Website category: book
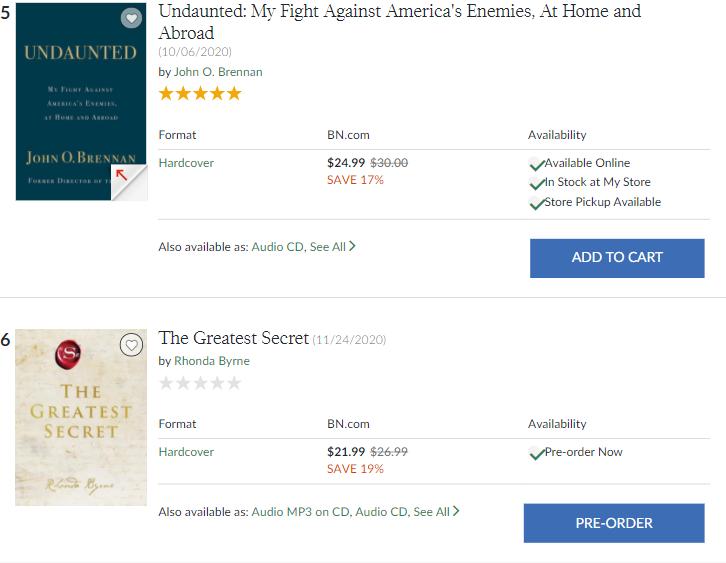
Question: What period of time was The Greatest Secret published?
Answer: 11/24/2020

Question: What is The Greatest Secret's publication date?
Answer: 11/24/2020

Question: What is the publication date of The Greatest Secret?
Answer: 11/24/2020

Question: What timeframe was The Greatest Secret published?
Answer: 11/24/2020

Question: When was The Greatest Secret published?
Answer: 11/24/2020

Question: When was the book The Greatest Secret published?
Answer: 11/24/2020

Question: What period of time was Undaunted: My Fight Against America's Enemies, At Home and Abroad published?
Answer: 10/06/2020

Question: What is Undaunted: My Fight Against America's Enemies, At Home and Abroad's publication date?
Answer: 10/06/2020

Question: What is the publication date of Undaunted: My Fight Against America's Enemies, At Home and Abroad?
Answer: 10/06/2020

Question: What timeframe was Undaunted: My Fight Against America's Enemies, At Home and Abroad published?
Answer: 10/06/2020

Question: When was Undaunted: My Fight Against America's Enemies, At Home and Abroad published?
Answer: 10/06/2020

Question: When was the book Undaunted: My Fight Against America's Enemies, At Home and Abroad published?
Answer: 10/06/2020

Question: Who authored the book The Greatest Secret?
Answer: Rhonda Byrne

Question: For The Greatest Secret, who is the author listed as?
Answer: Rhonda Byrne

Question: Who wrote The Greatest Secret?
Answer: Rhonda Byrne

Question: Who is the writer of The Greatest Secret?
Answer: Rhonda Byrne

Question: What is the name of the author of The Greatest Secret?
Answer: Rhonda Byrne

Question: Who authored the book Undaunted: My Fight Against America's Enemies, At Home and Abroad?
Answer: John O. Brennan

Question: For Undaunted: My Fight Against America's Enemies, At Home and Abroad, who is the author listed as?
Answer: John O. Brennan

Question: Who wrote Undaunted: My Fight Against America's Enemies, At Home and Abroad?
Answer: John O. Brennan

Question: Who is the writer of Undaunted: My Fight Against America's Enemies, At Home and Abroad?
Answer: John O. Brennan

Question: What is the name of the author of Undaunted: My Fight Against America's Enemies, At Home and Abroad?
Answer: John O. Brennan

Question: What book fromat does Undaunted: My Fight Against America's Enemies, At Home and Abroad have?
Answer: Hardcover

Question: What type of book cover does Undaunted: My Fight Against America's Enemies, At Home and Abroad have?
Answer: Hardcover

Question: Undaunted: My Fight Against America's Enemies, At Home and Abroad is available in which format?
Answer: Hardcover

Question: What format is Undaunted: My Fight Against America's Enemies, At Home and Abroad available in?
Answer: Hardcover

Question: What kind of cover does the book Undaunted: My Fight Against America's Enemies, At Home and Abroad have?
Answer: Hardcover

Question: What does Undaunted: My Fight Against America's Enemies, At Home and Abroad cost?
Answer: $24.99

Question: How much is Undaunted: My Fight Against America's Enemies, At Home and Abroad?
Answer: $24.99

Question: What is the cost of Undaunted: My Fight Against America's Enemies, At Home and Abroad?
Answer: $24.99

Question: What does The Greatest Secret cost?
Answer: $21.99

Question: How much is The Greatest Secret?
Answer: $21.99

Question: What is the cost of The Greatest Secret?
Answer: $21.99

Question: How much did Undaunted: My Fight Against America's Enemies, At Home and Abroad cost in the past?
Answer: $30.00

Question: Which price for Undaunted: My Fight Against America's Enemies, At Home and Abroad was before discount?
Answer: $30.00

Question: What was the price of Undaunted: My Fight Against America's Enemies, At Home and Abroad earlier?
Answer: $30.00

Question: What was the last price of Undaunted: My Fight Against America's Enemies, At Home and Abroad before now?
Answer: $30.00

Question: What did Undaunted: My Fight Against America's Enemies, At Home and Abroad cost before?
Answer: $30.00

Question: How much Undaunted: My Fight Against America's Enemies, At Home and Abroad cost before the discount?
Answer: $30.00

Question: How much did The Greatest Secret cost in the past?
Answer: $26.99

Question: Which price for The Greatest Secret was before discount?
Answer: $26.99

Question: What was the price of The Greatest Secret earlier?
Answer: $26.99

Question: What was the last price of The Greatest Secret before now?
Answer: $26.99

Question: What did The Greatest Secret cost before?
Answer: $26.99

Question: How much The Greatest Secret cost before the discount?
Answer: $26.99

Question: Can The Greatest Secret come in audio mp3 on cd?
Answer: yes

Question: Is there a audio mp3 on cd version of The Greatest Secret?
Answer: yes

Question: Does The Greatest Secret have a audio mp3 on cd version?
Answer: yes

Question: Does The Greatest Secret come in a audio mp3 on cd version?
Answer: yes

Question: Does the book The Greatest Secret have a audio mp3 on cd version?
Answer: yes

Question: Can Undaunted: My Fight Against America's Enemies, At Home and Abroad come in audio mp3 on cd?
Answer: no

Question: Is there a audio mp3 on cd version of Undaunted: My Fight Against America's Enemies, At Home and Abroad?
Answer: no

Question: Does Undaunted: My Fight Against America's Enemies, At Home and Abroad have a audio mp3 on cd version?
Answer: no

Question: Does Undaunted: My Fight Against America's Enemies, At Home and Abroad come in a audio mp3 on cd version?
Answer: no

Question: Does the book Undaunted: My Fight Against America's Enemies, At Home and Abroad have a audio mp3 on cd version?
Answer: no

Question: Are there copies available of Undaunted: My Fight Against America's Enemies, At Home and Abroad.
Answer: yes

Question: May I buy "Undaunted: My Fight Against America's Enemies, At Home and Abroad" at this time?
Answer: yes

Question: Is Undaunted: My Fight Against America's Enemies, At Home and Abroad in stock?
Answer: yes

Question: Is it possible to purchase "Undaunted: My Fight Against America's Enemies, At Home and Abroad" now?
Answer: yes

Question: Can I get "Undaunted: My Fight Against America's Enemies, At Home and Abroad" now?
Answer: yes

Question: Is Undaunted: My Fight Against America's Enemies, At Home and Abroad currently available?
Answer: yes

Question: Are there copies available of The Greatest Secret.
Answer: no

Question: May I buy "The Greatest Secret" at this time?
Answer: no

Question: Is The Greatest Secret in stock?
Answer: no